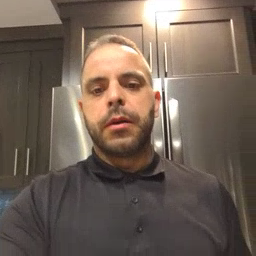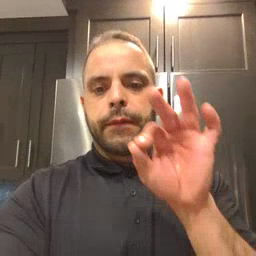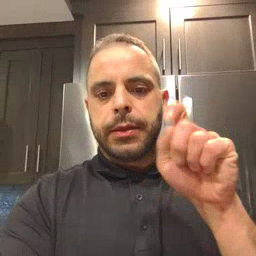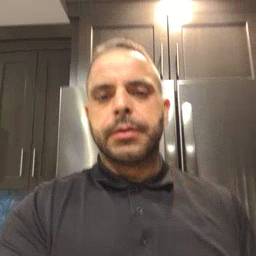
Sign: feet